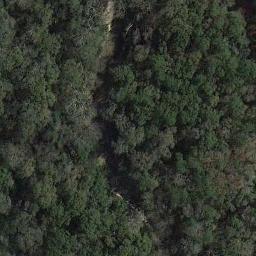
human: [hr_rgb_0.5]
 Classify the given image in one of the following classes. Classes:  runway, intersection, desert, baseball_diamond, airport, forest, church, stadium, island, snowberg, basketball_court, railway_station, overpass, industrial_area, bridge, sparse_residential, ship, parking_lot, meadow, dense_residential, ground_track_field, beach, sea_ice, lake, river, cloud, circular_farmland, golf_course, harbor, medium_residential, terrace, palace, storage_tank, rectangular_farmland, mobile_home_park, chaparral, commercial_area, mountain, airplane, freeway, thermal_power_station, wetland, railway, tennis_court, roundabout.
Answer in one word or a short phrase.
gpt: forest